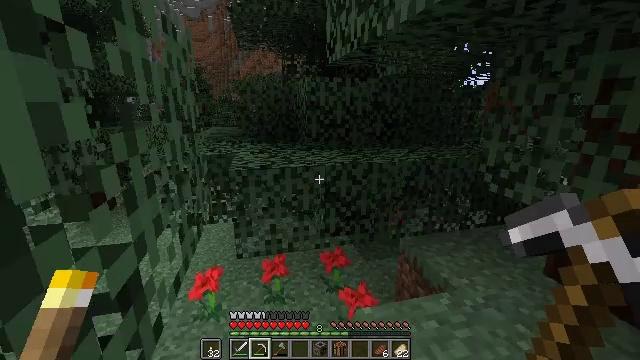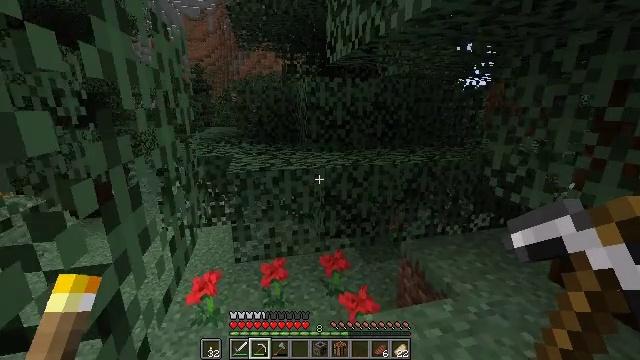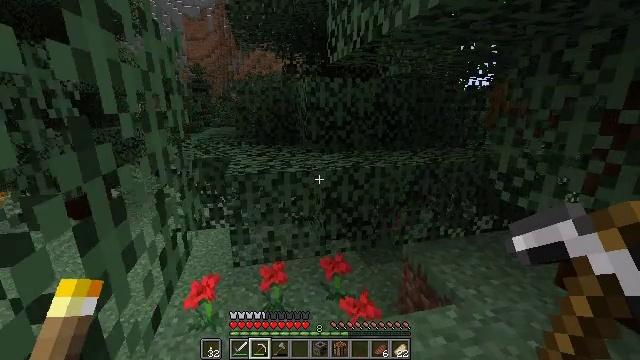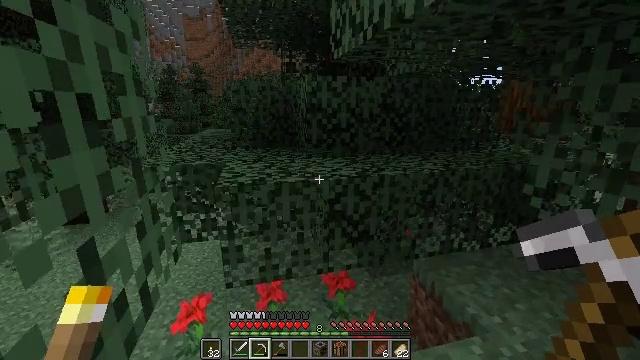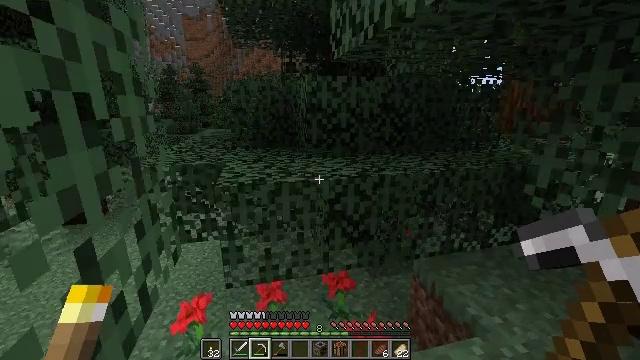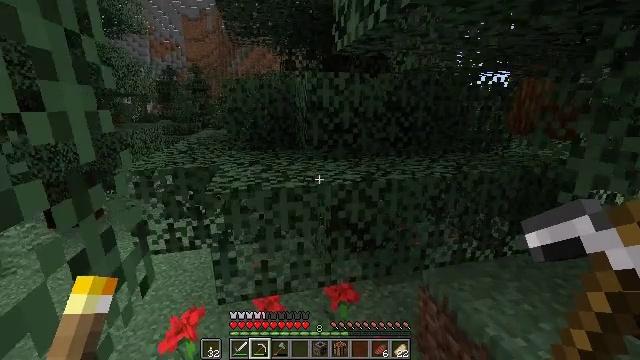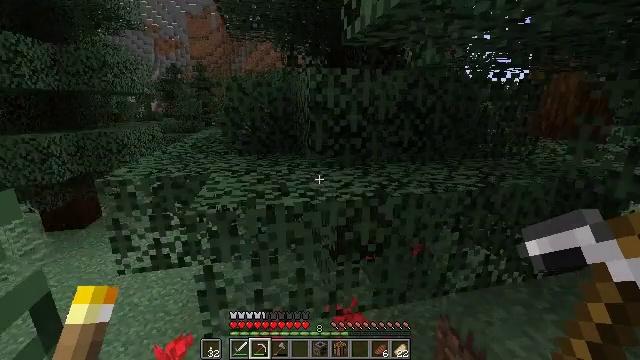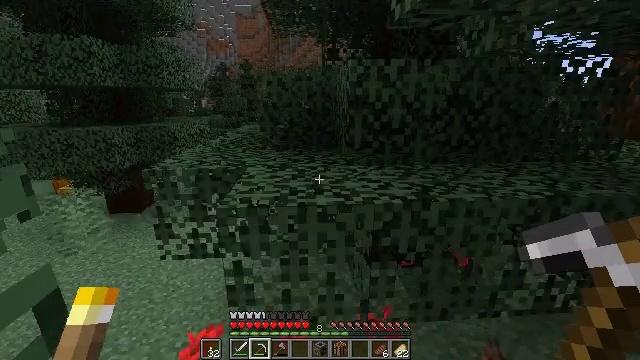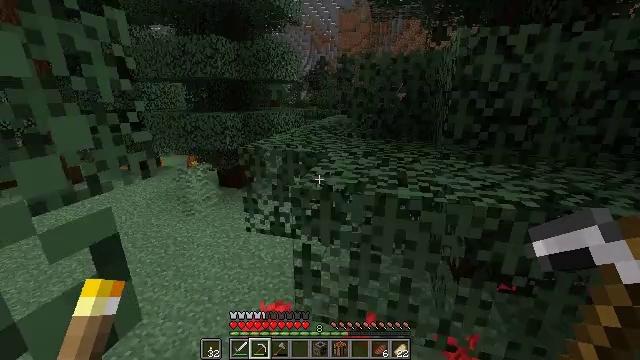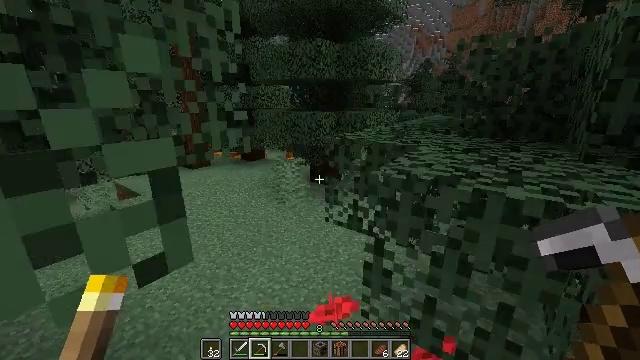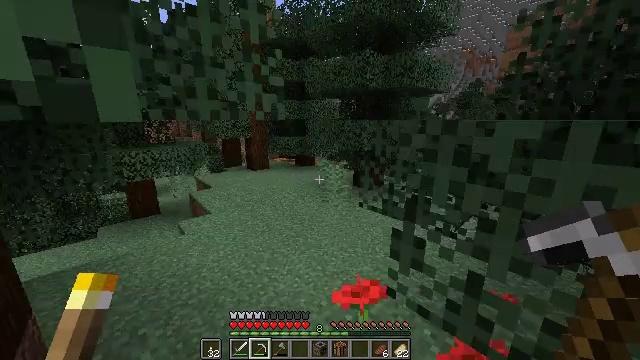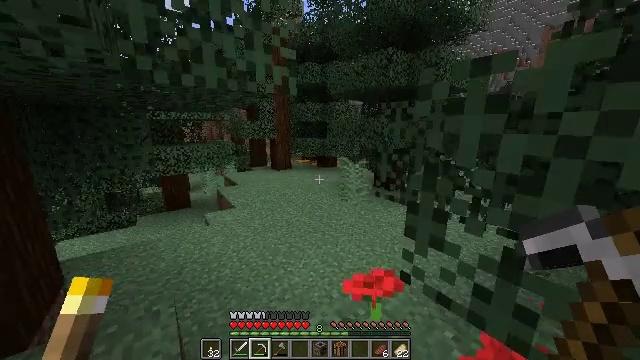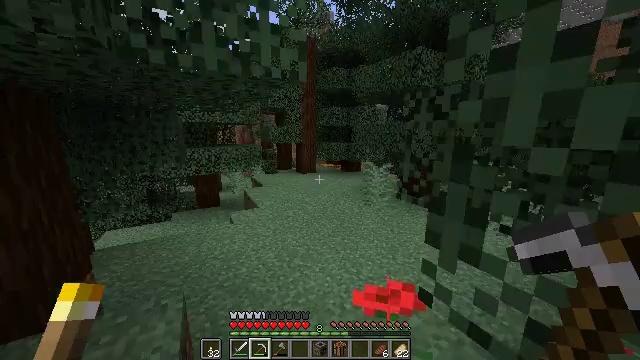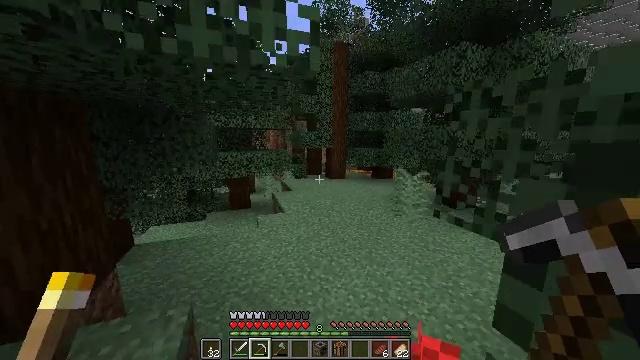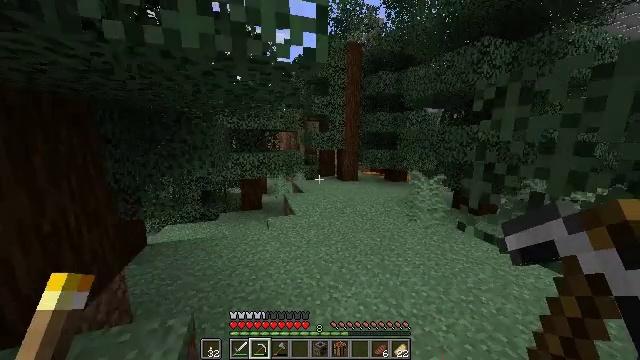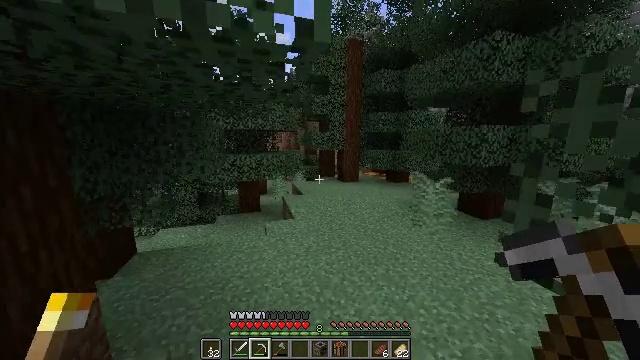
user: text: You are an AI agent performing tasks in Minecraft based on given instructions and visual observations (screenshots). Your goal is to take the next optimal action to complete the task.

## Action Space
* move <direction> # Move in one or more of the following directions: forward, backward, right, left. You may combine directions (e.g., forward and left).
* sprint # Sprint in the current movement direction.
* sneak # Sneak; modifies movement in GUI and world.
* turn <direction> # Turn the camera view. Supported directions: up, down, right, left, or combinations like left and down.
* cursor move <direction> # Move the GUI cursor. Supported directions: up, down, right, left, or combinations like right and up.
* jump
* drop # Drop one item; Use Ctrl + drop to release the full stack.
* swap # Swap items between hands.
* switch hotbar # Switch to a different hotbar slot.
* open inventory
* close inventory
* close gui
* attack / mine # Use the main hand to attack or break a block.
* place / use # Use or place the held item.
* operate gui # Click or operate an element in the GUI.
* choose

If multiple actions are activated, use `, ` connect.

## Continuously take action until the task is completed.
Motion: motion action
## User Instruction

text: Remove pumpkin seeds from the inventory.
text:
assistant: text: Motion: move forward
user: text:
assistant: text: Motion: move forward
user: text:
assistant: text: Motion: move forward
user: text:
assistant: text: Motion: move forward
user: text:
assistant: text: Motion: move forward
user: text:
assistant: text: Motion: move forward
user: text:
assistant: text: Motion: move forward, turn left
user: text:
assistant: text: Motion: move forward, sprint, turn left and down
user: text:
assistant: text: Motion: move forward, sprint, turn left
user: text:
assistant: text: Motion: move forward, sprint, turn left and up
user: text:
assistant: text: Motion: move forward, sprint, turn left and up
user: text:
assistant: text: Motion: move forward, sprint, turn left and up
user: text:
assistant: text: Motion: move forward, sprint, turn left and up
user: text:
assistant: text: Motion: move forward, sprint, turn left
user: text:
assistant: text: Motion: move forward, sprint
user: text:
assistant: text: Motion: move forward, sprint
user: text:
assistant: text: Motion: move forward, sprint
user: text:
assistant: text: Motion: move forward, sprint
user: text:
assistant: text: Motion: move forward, sprint
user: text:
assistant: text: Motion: move forward, sprint
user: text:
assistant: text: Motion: move forward, sprint
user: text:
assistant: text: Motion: move forward, sprint
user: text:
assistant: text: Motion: move forward, sprint
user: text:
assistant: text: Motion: move forward, sprint
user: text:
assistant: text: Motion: move forward, sprint
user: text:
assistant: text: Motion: move forward, sprint
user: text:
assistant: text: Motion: move forward, sprint
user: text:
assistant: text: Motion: move forward, sprint
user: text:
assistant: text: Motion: move forward, sprint
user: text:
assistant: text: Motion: move forward, sprint